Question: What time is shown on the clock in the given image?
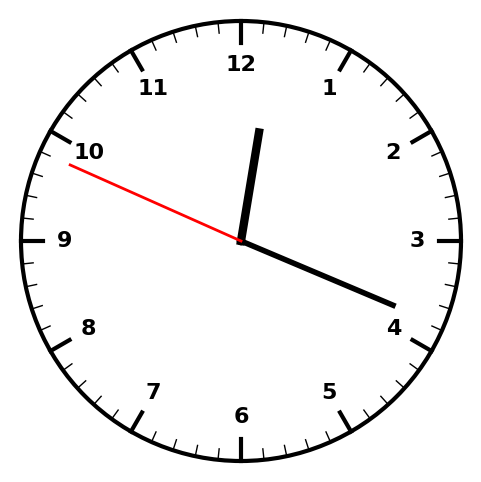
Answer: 12:18:49